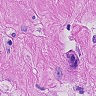
Metastatic tissue present: yes